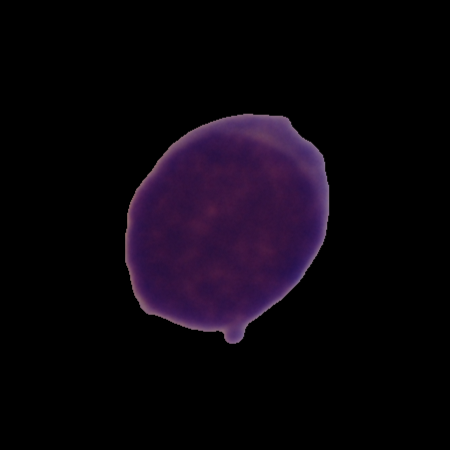
Label: cancer